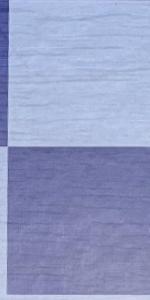
Label: Empty